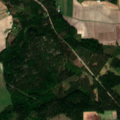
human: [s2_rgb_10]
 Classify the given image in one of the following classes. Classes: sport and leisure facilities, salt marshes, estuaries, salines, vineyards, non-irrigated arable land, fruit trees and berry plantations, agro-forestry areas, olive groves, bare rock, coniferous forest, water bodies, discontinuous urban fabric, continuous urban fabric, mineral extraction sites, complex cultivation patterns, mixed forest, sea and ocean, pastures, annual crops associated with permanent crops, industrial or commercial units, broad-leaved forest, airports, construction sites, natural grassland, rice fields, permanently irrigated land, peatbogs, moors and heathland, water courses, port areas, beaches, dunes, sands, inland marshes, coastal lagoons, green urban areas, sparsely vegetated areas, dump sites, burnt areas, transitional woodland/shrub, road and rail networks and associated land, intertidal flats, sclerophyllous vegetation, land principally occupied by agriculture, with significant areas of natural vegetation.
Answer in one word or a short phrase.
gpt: non-irrigated arable land, coniferous forest, mixed forest